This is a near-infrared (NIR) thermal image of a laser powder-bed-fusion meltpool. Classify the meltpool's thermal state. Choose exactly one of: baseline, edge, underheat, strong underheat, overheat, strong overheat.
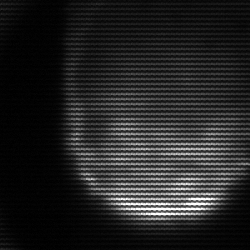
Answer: edge